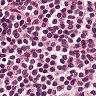
Metastatic tissue present: no